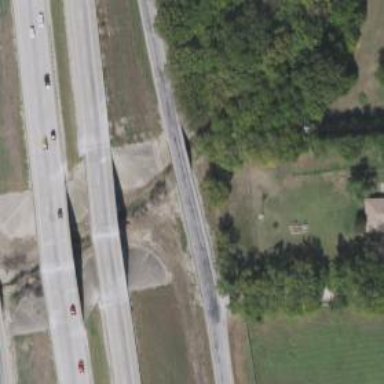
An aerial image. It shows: Tertiary road with bridge. There is also frontage road present.